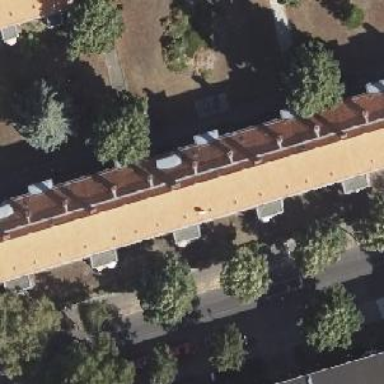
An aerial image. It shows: Building with apartments featuring hipped roof made of roof tiles.